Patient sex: M
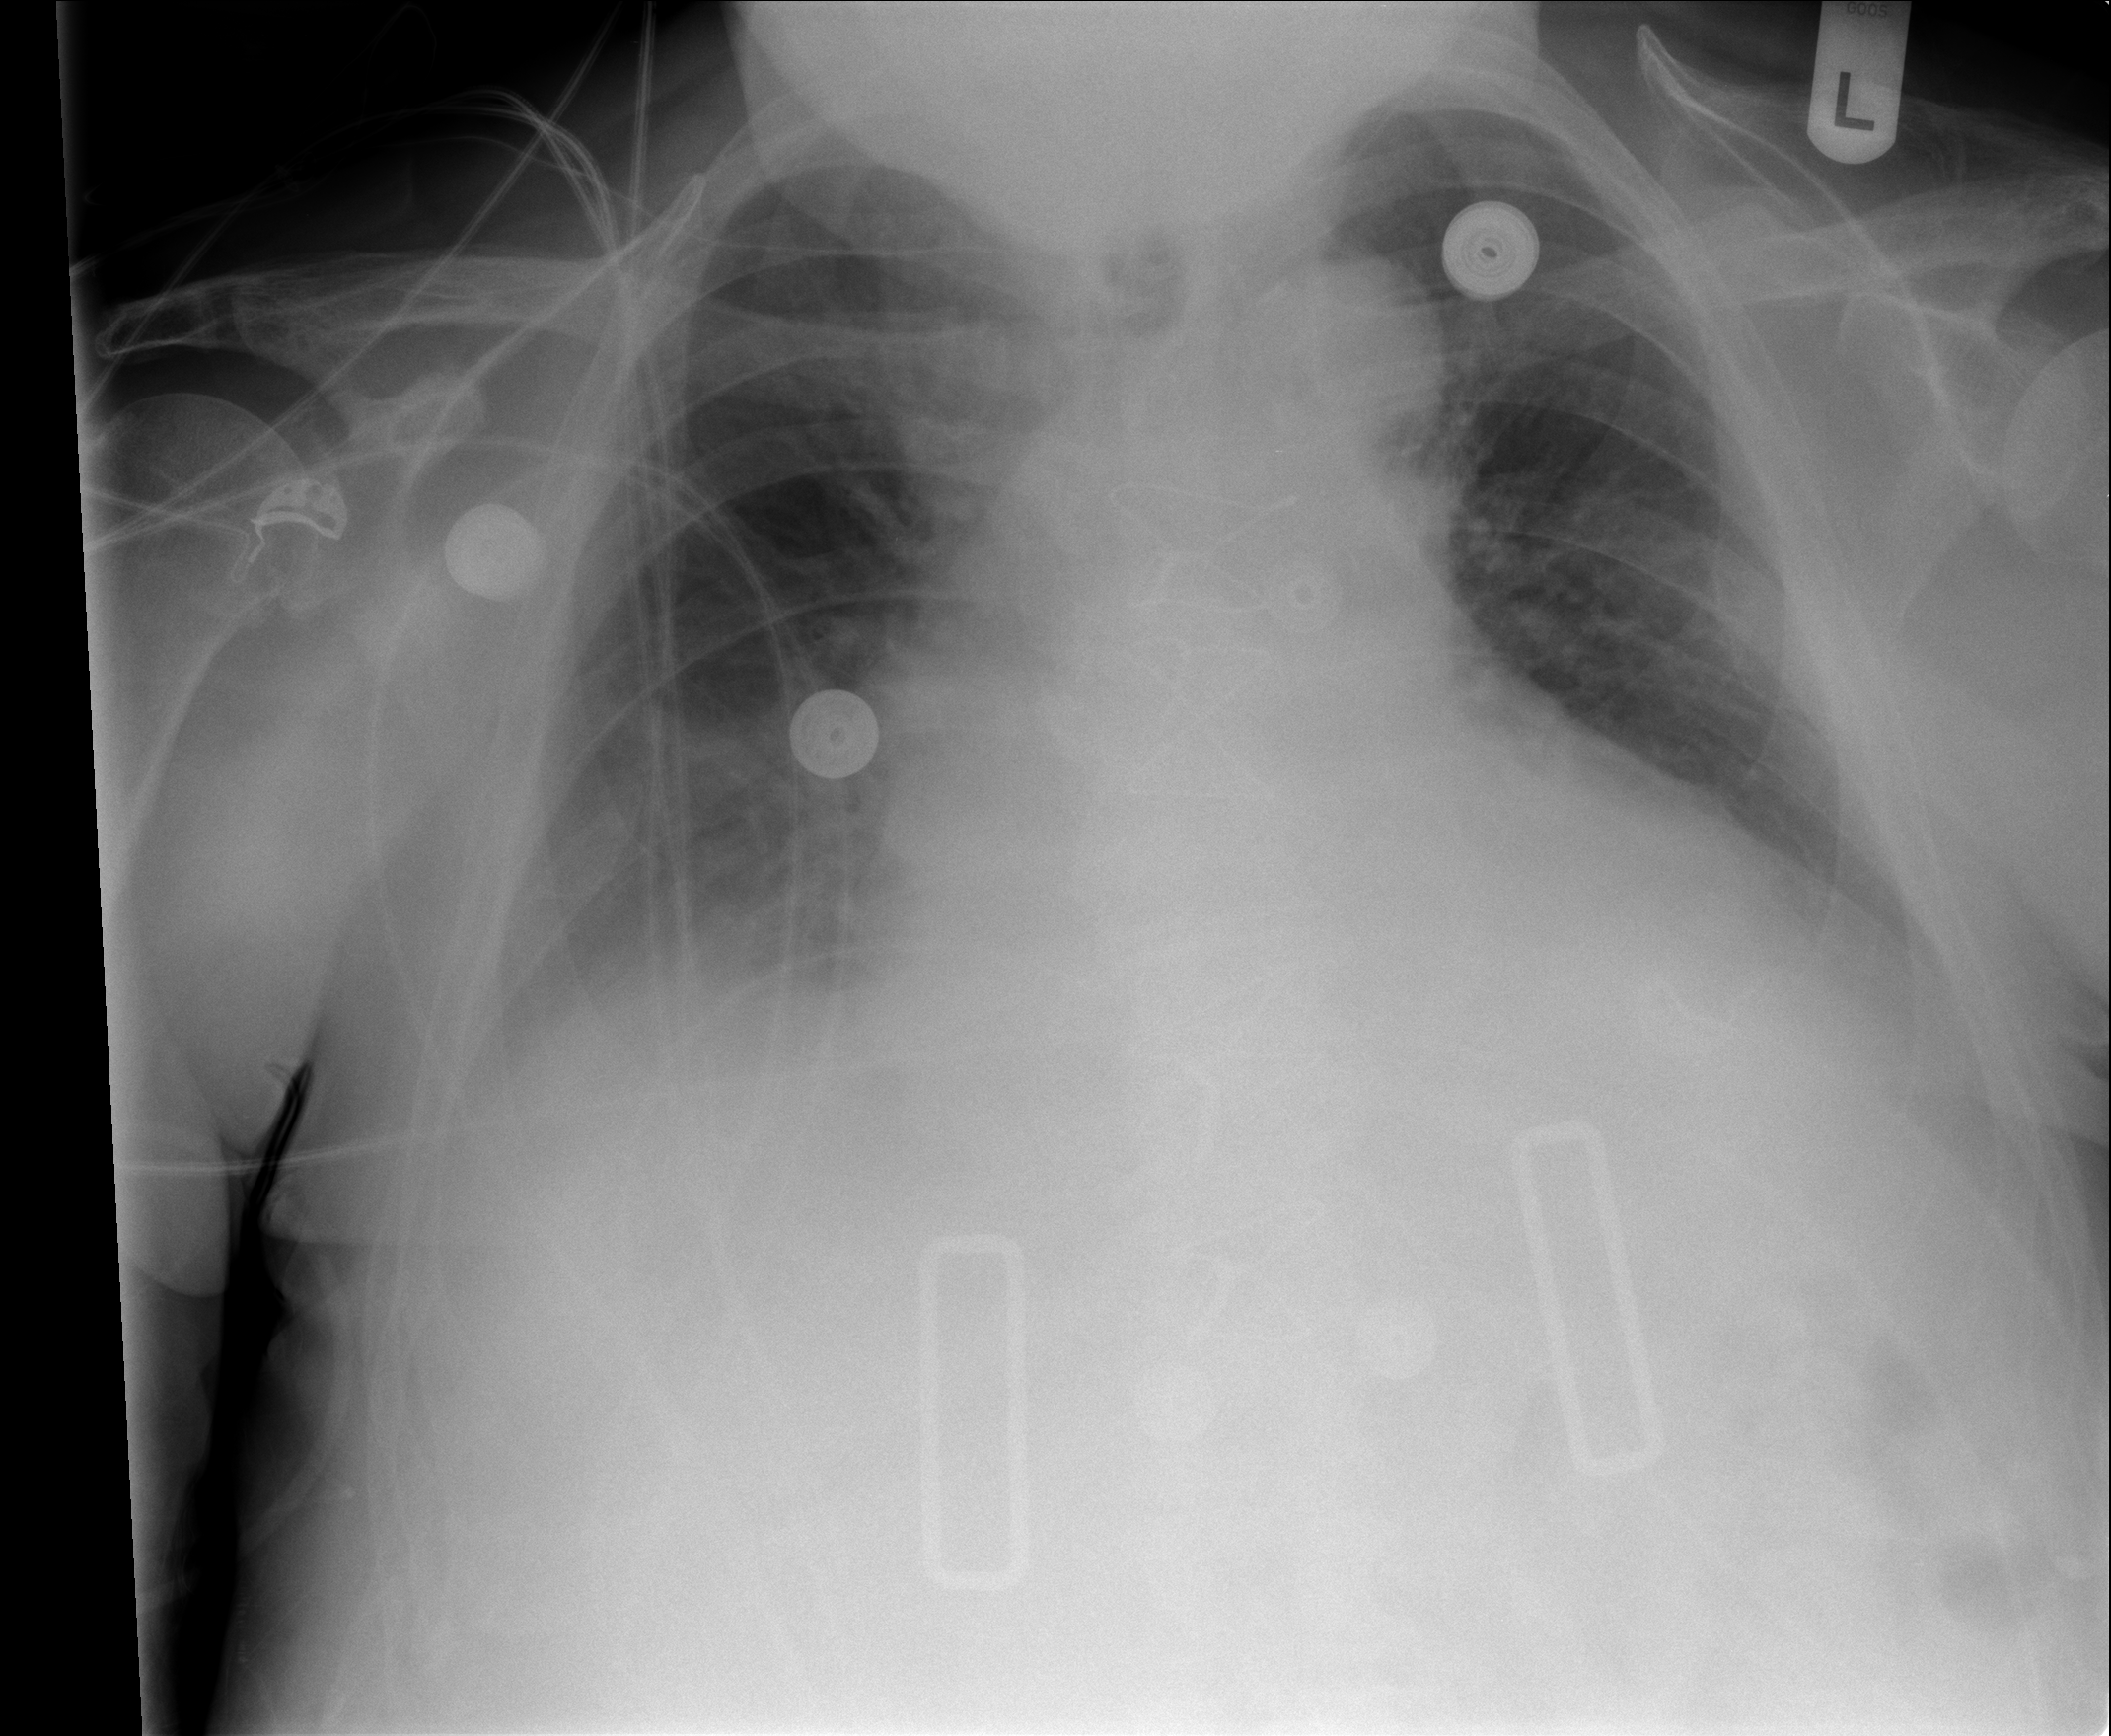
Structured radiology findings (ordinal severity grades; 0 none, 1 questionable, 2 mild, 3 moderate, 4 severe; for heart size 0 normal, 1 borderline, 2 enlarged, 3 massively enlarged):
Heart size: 2
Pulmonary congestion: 0
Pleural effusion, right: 2
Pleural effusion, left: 2
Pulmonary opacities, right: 0
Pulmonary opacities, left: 0
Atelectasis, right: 2
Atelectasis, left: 2